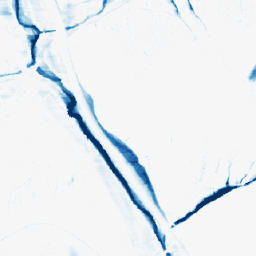
Category: morphological
Decomposition family: morphological_ellipse
Decomposition parameters: operation: closing
width: 5
height: 20
Upsampling method: area
Upsampling parameters: scale: 2
Upsampling scale: 2